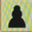
Piece: bP